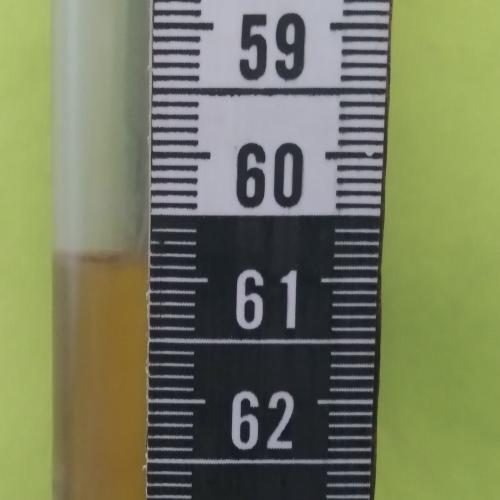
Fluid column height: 60.8 cm